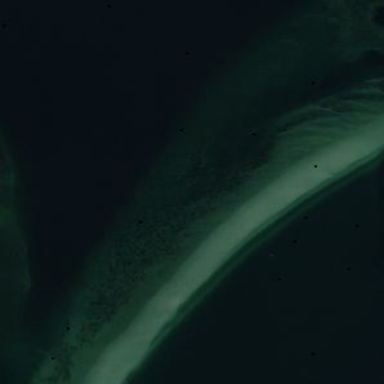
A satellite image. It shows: Sandy reef in the natural environment.